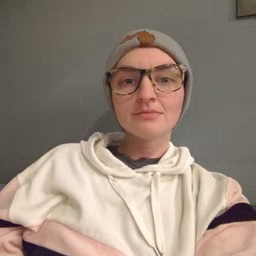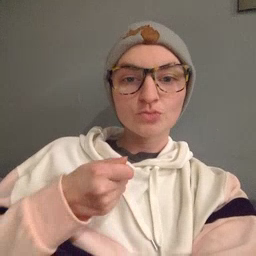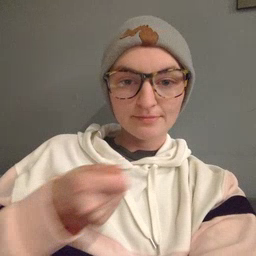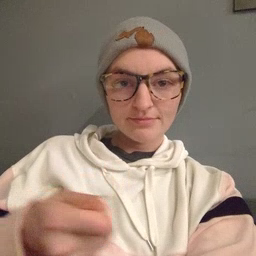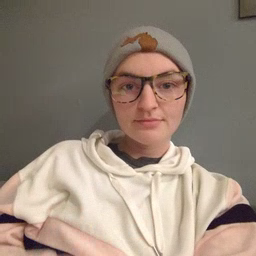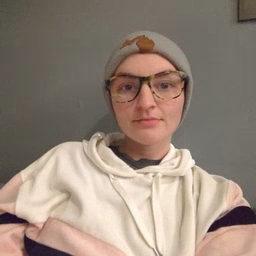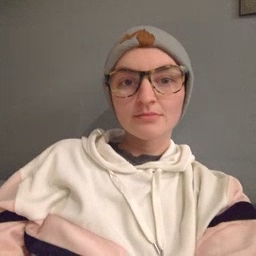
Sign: vacuum